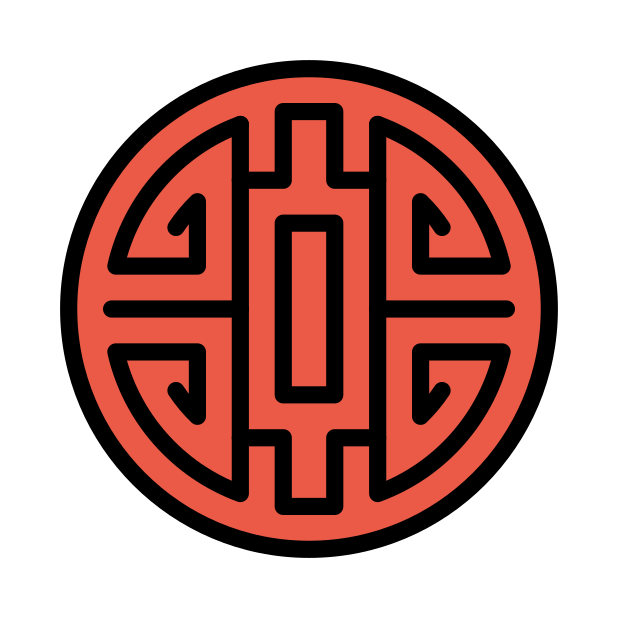
Emoji: 🉥
Name: rounded symbol for cai
Unicode: 0x1f265